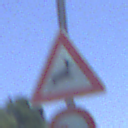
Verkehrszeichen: WildwechselLinks
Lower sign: UeberholverbotKraftfahrzeuge
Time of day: Midday
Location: Outdoor (Nature)
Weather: Clear
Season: Summer
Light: Natural